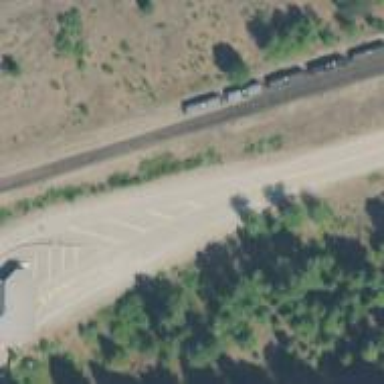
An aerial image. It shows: Asphalt road at the secondary link level.